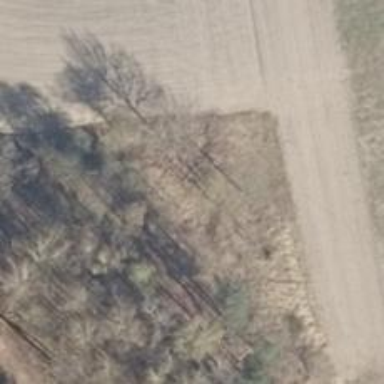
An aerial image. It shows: Hunting stand.